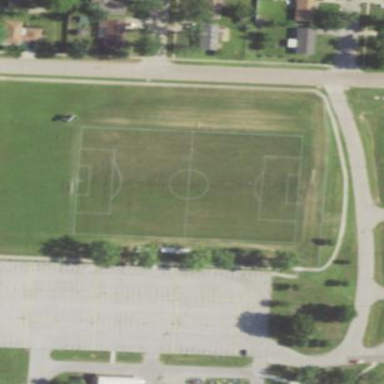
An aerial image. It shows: Soccer pitch designated for leisure and sports activities.